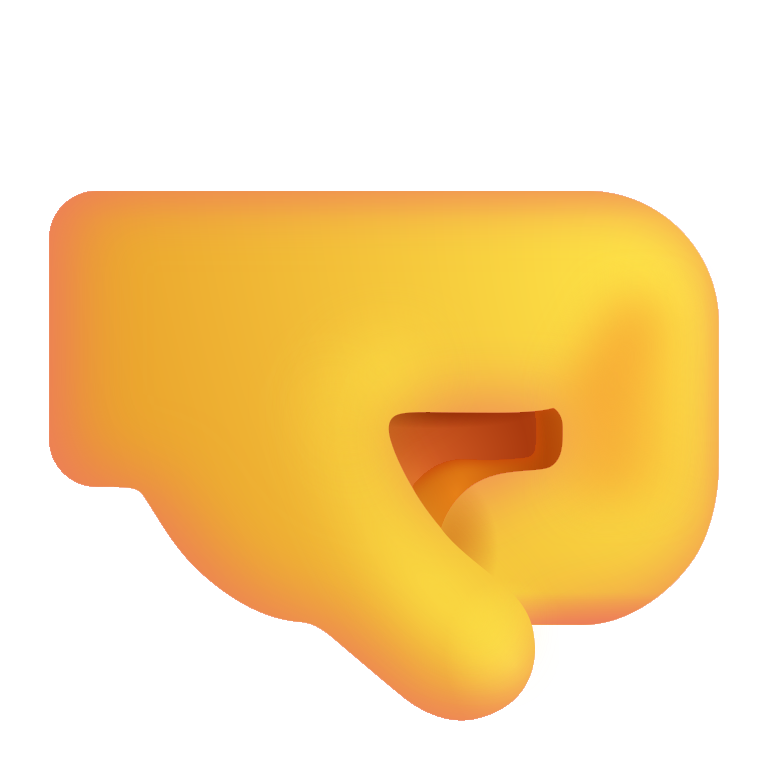
right facing fist color default